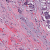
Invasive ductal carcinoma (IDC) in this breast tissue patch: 1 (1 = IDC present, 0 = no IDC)